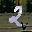
Label: 2